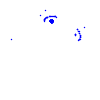
Particle: pion